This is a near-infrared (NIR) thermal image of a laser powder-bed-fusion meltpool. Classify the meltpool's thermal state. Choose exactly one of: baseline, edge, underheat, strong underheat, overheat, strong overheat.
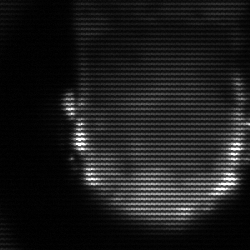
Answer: baseline